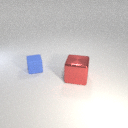
large red metal cube in front of small blue rubber cube